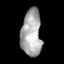
Tissue: skin
Cell type: Fibroblasts
Senescence score: 0.7383
Nuclear area (px): 929
Mean DAPI intensity: 169.574